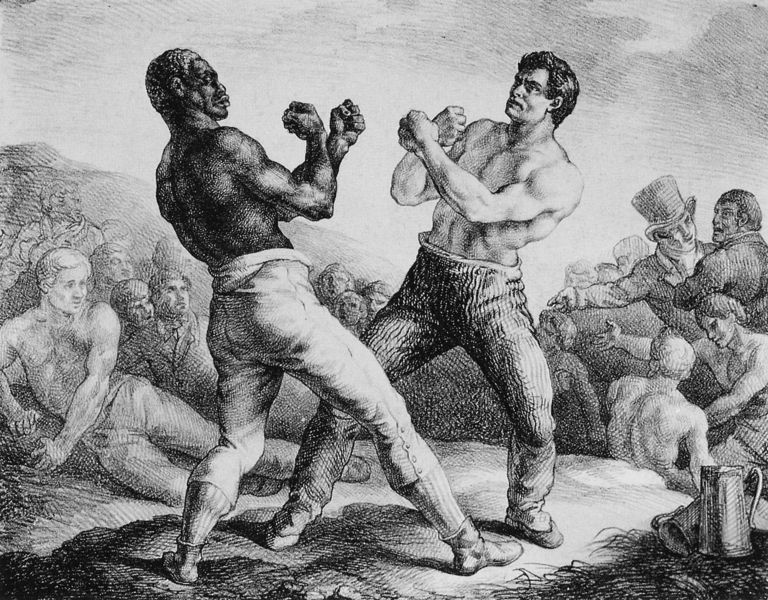
Titel: Boxer
Künstler: Théodore Géricault
Schlagwörter: kampf, mann, nackt, schatten, brust, männer, strassenszene, zeichnung, zylinder, hose, sitzend, stehend, krug, zwei, schuhe, zuschauer, hosen, muskeln, oberkörper, schwarzweiß, fäuste, krüge, weiße, afrikaner, schwarzer, gericault, boxer, afroamerikaner, boxkampf